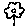
Label: flower